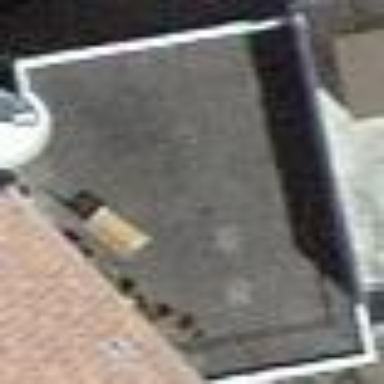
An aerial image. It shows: Garage.